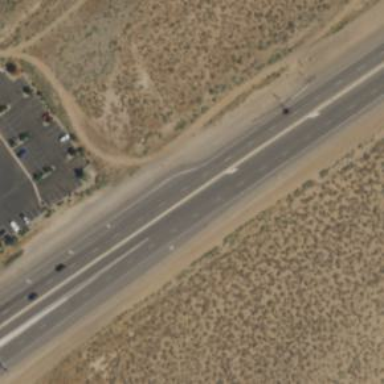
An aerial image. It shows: Asphalt trunk link road.